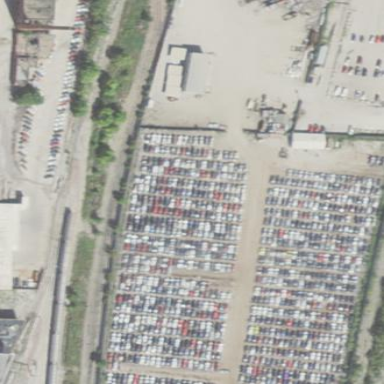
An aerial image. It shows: Auto wrecker surrounded by fence.